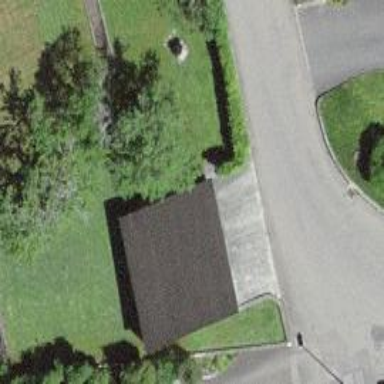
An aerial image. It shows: Garage.